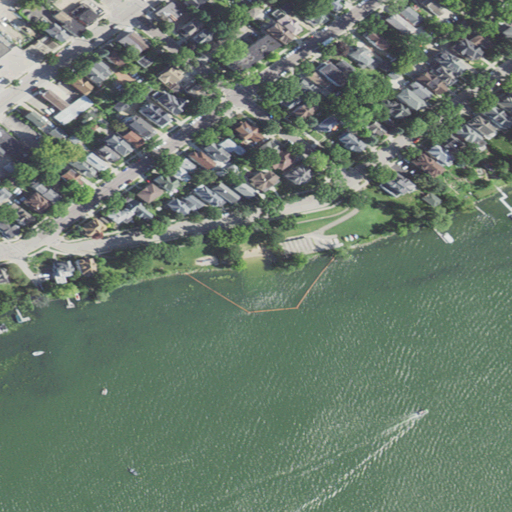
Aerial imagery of beach in Wisconsin named B B Clarke Beach containing open water, medium intensity development, low intensity development, high intensity development, and pasture